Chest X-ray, AP view. Patient: 55 years old, sex F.
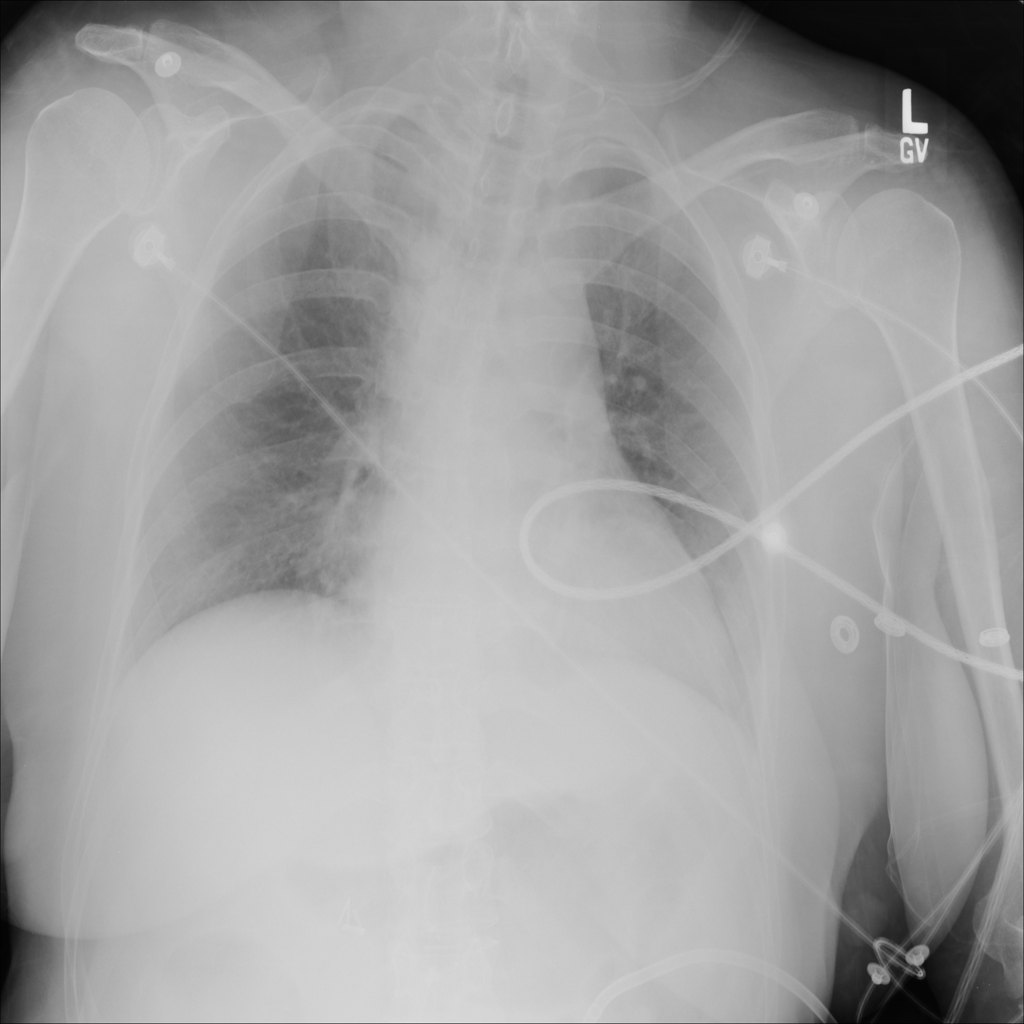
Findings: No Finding